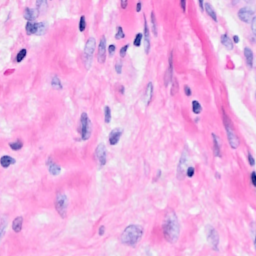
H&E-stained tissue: Breast